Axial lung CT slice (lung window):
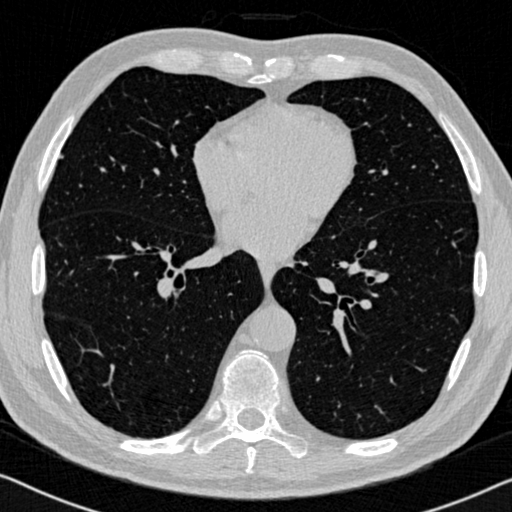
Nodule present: no